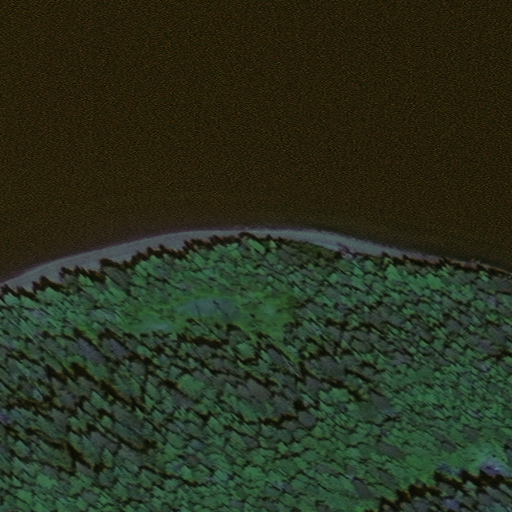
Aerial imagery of cape in Alaska named Qengnaswik Point containing only unknown